Question: I'm sure I'm doing something dumb here, but I can't see it. When I push a DialogViewController onto the navigation stack, my Back button disappears.
My push code is this:
'''
//launch an inspection VC
var vc = new FacilityInspectionListViewController ();
this.NavigationController.PushViewController (vc, true);
'''
and my dialog code is this:
'''
public FacilityInspectionListViewController () : base(UITableViewStyle.Plain, null)
{
var root = new RootElement ("Root")
{
new Section ()
{
new StringElement ("Facility 1", () => {DoSomething();}),
new StringElement ("Facility 2", () => {DoSomething()}),
new StringElement ("Facility 3", () => {DoSomething();})
}
};
base.Root = root;
}
'''
But when I do this, the pushed screen has no Back button:

What am I doing wrong here?
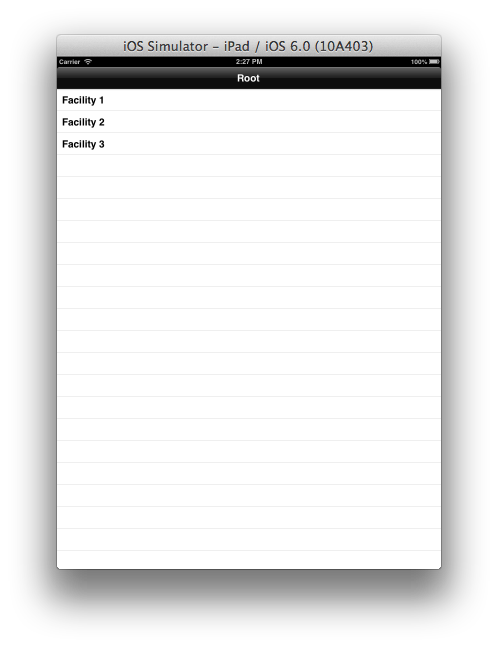
Answer: Overwrite the constructor for your Dialog viewcontroller to set the parameter to true.
1. Stock Monotouch dialog: public partial class DetailedZenoView : DialogViewController {
public DetailedZenoView () : base (null, true) {
}
...
2. MvvmCross (CrossUI) dialog: public partial class DetailedZenoView : MvxDialogViewController {
public DetailedZenoView () : base ((UITableViewStyle)1, null, true) {
}
...